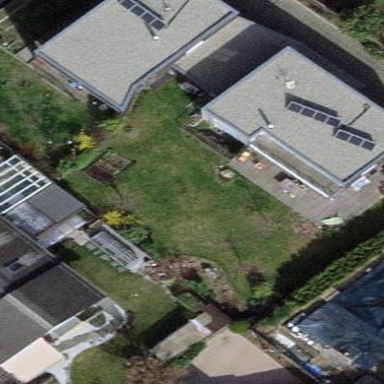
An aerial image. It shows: Garden surrounded by fence.